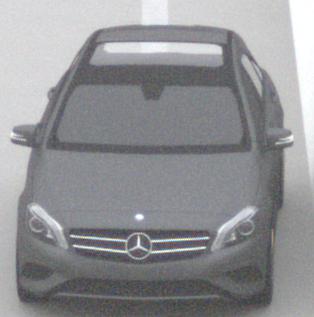
Make: Mercedes-Benz
Model: A 180
Detailed model: A-Class (176)
Model produced from: 2012/09
Model produced until: 2015/07
Doors: 5
Color: gray
Road condition: dry road
Daytime: midday
Contrast: low contrast